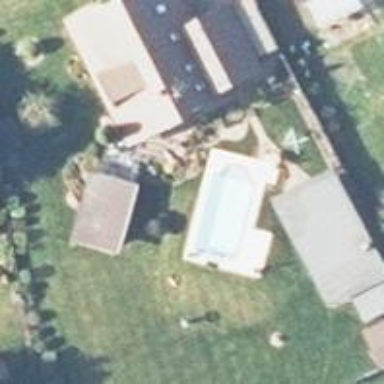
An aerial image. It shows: Swimming pool located in leisure land.